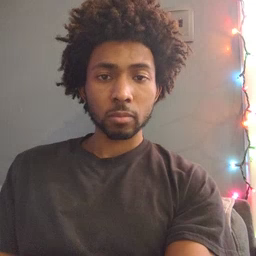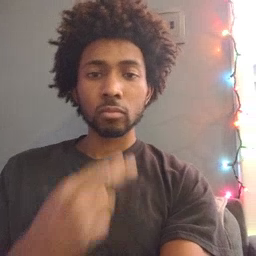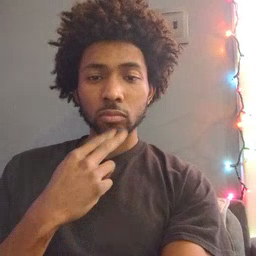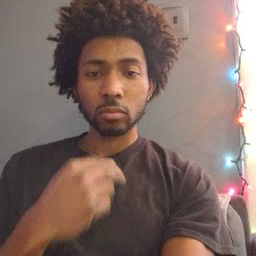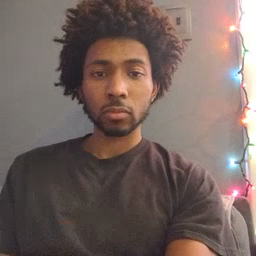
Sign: cute